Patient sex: M
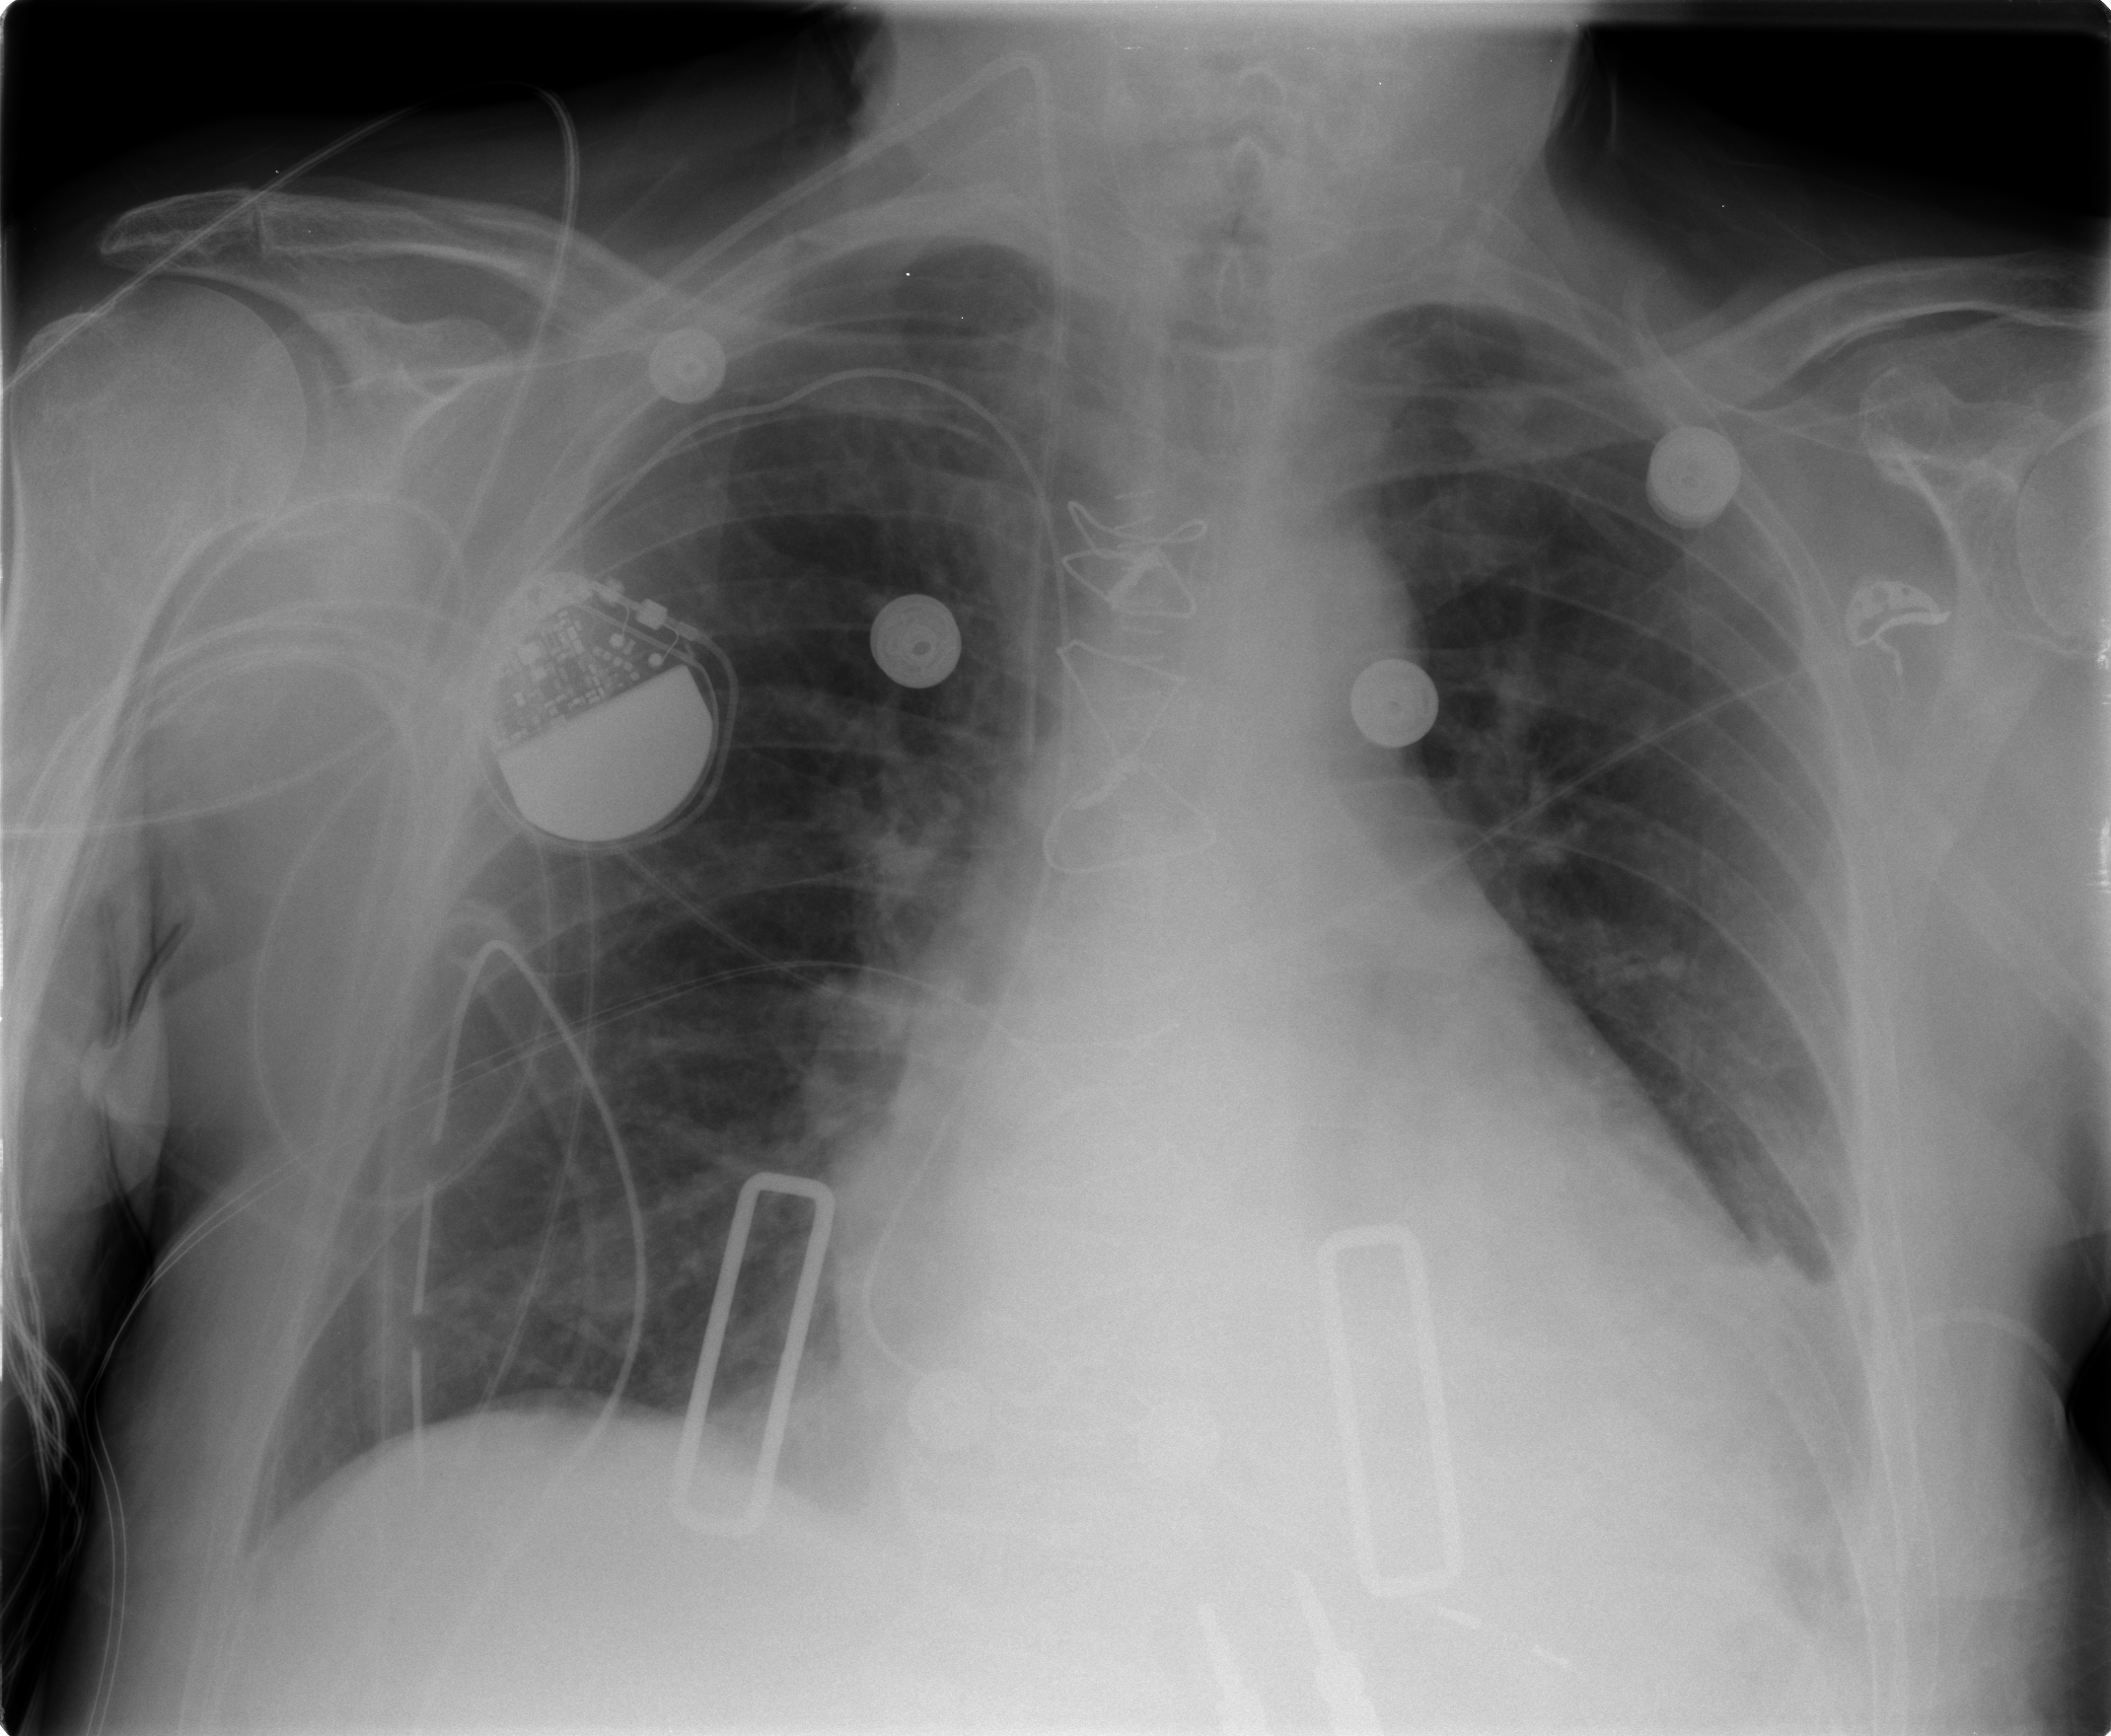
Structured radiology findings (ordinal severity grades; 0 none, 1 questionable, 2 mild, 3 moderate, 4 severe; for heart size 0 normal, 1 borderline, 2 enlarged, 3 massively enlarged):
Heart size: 2
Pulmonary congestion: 1
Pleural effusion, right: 0
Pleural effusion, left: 2
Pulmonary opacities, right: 0
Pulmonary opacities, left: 0
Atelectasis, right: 2
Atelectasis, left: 2